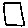
Label: square